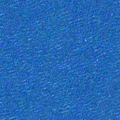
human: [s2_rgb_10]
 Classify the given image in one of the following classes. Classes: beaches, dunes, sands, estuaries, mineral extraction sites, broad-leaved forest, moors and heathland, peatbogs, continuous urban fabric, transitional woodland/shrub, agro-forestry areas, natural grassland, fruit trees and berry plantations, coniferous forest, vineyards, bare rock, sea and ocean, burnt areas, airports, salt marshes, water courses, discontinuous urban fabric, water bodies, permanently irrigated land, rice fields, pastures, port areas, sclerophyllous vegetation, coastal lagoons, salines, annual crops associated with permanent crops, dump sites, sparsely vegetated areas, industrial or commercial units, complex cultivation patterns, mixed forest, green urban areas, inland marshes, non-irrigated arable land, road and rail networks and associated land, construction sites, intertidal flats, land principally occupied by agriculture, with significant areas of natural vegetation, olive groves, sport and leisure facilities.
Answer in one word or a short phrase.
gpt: sea and ocean